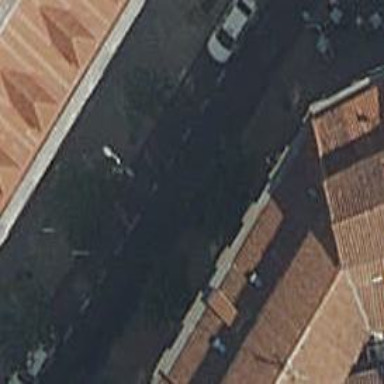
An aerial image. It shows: Taxi stand.